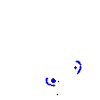
Particle: pion